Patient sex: M
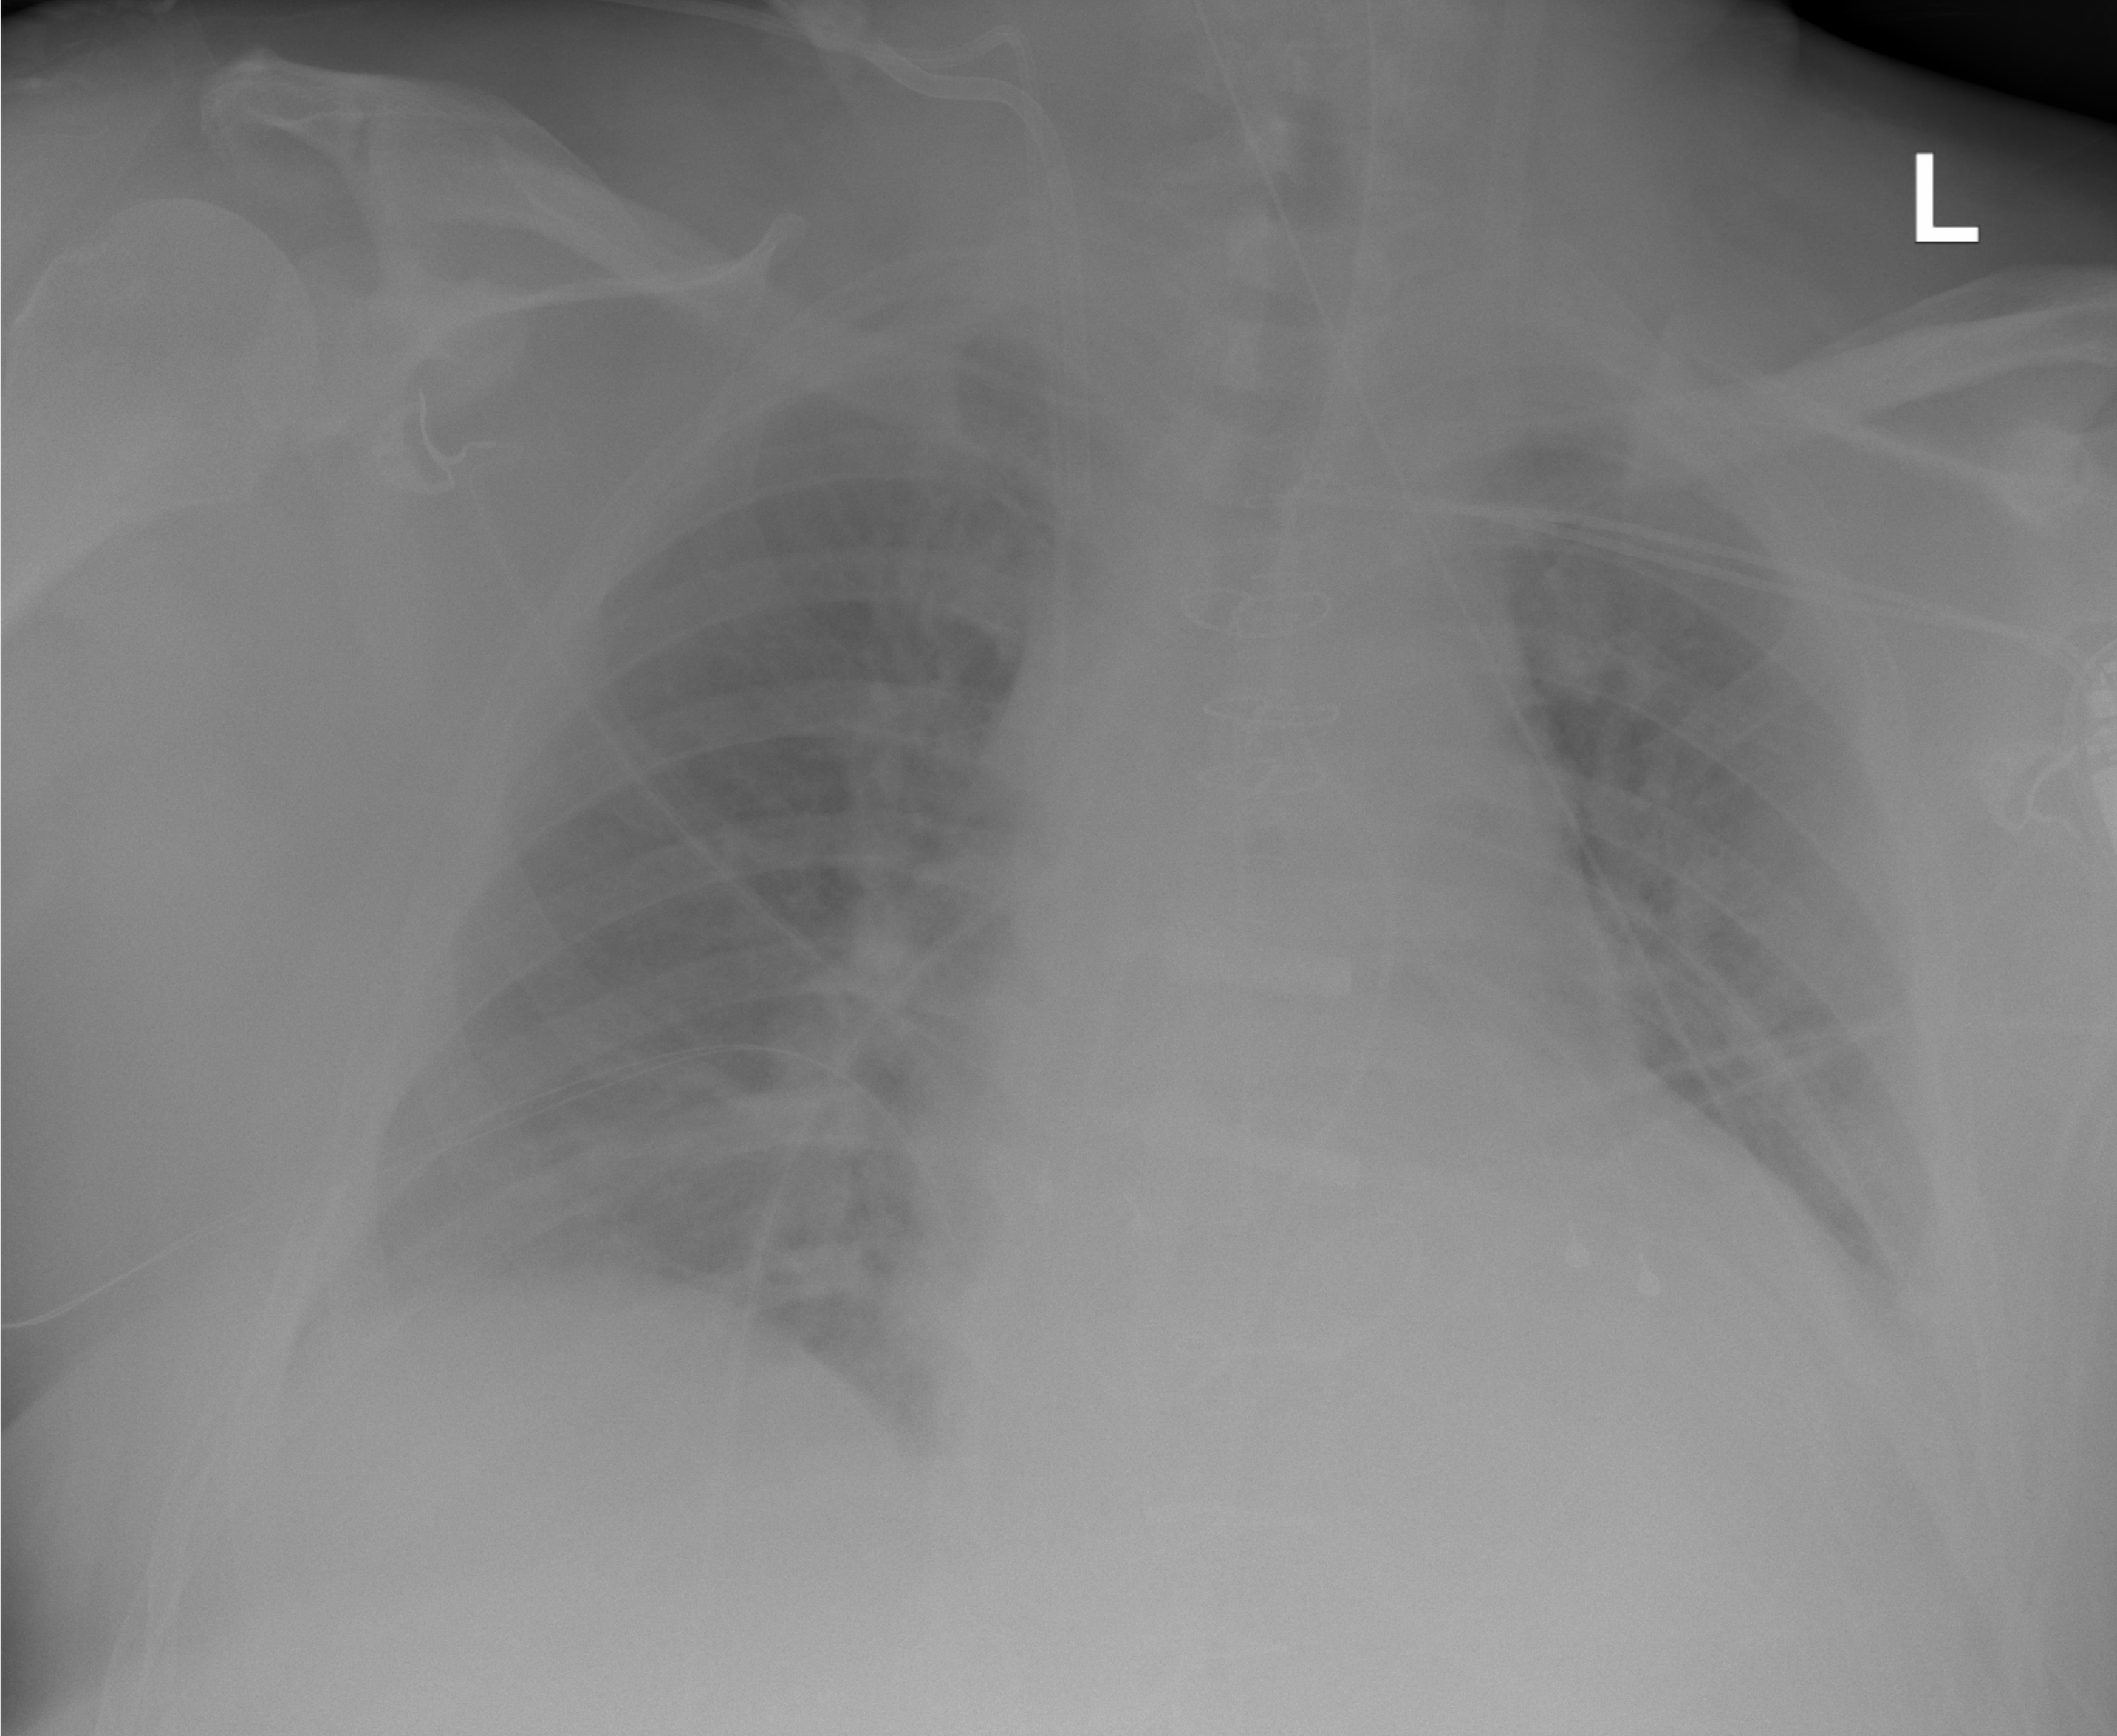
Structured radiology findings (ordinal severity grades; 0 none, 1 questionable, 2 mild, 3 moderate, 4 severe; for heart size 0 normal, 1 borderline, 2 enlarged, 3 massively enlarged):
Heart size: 2
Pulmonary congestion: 2
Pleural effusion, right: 2
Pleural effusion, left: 2
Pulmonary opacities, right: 2
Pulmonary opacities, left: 2
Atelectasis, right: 2
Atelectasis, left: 2